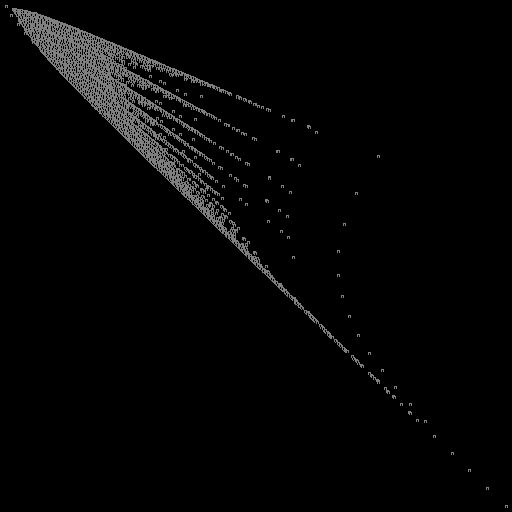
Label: drumlin